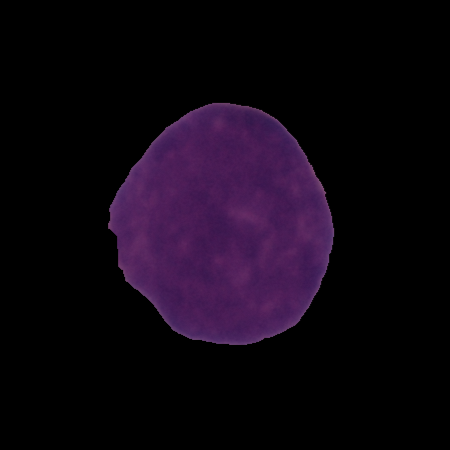
Label: cancer